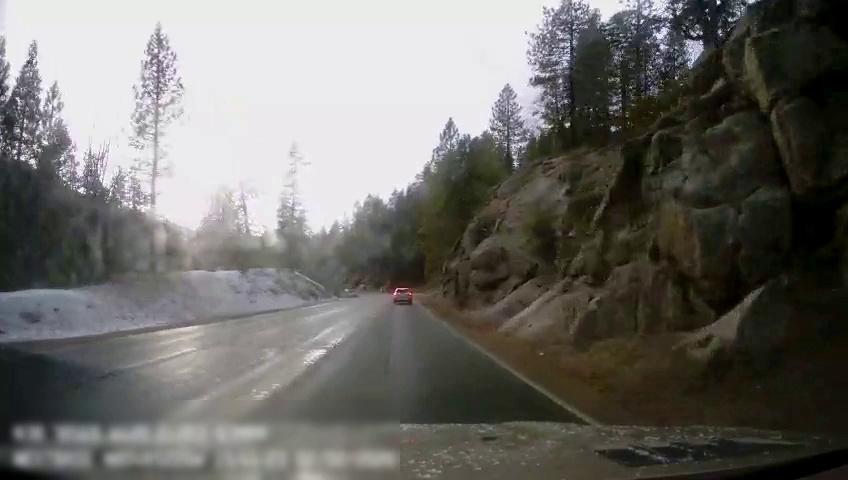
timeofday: Day
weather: Sunny
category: Drivable Space
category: Vehicles | SUV
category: Lanes | Alternate Lane